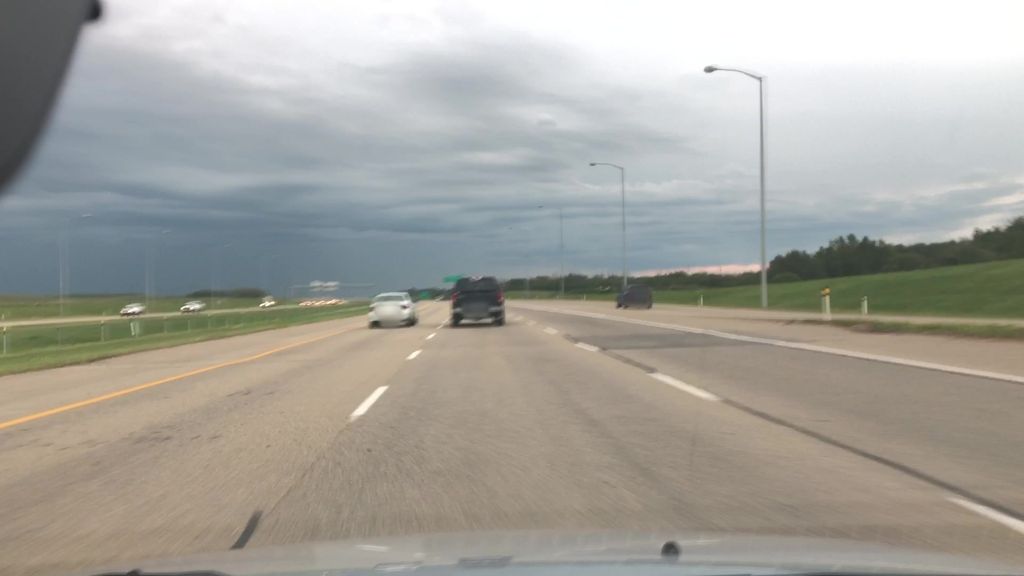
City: edmonton